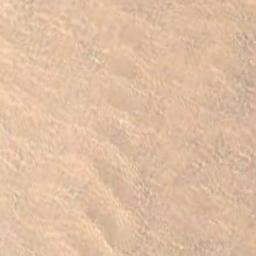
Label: desert